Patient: sex F, age 78
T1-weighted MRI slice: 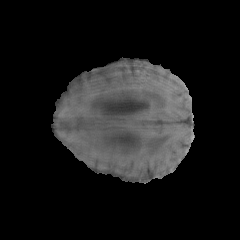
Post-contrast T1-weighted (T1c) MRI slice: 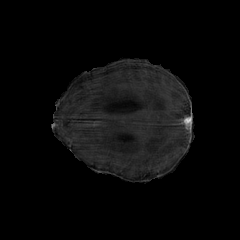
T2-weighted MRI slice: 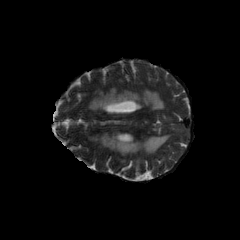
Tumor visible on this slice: no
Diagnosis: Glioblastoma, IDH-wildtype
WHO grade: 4